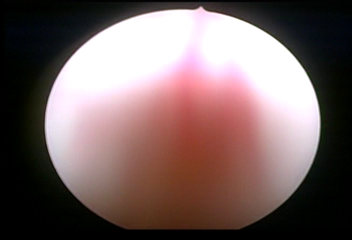
Modality: WLC
Class: Normal mucosa
Bladder cancer association: No